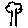
Label: tree